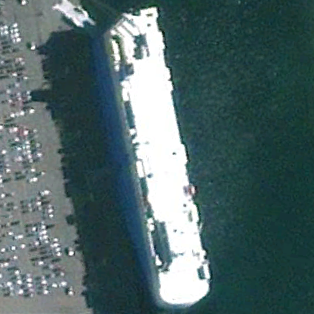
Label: civil